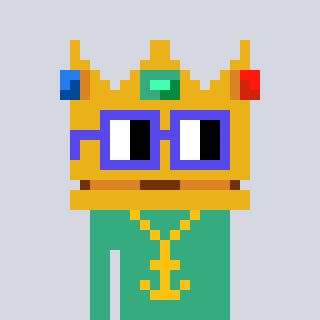
a pixel art character with square blue glasses, a crown-shaped head and a teal-colored body on a cool background